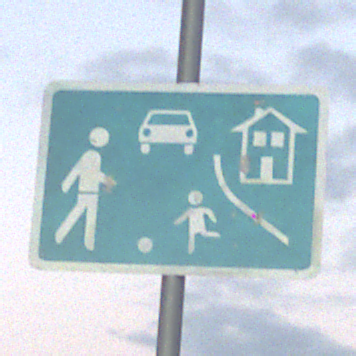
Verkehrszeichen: BeginnVerkehrsberuhigterBereich
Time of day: SunriseSunset
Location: Outdoor (Nature)
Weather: PartlyCloudy
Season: NotSpecified
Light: Natural